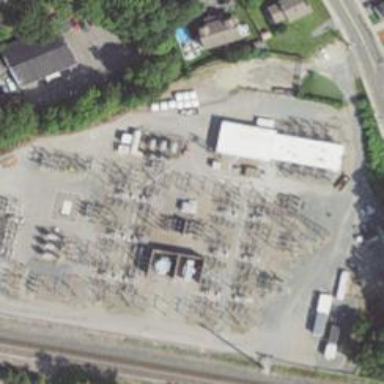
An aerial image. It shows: Switch used for power control.